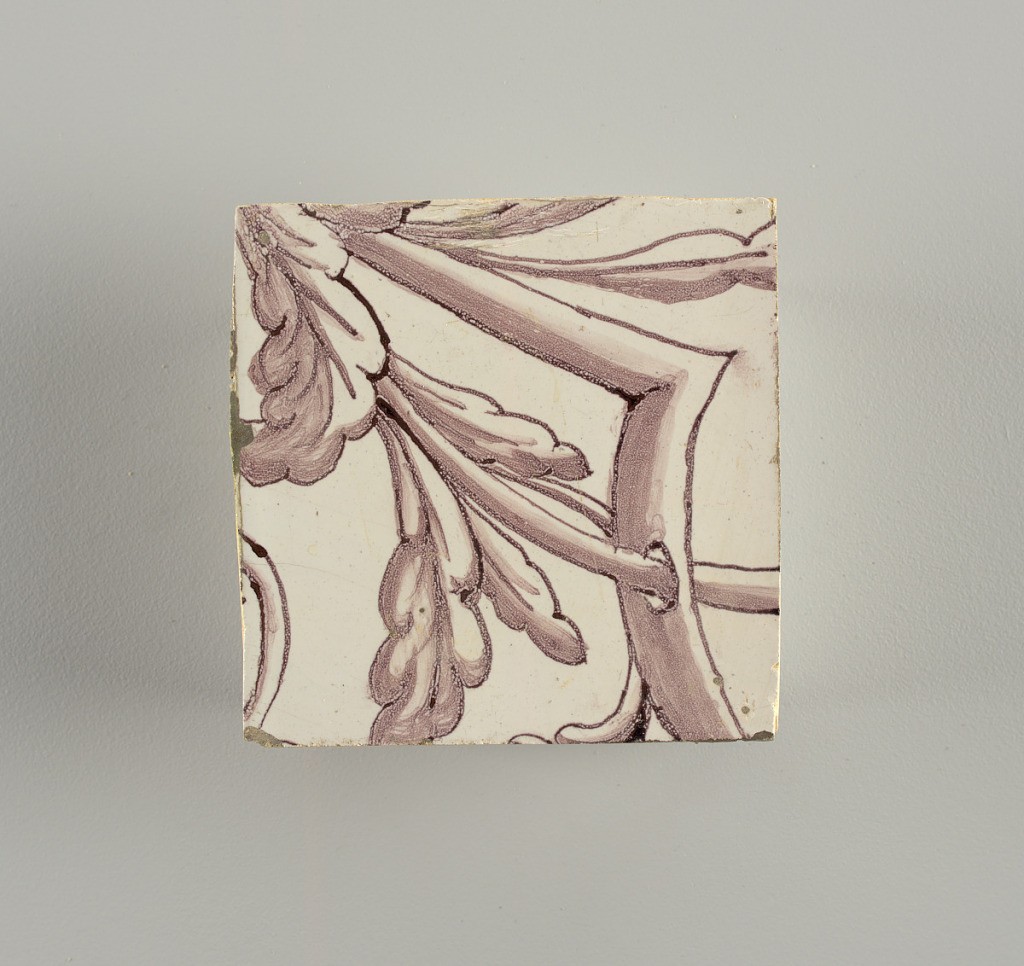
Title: Wall facing
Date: ca. 1725
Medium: Tin-glazed earthenware, underglaze
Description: Horizontal rectangle.  Thirty-seven tiles wide and twenty-one high with opening for door or window nineteen and one-half tiles high and twelve wide.  To left and right of opening, centered canopy above. Left, woman representing Hope, right, a sculputure urn.  Centered above opening, a mascaron.  Arabesque design of foliage.